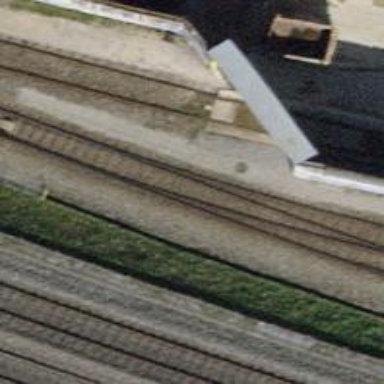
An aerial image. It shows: Railway switch.